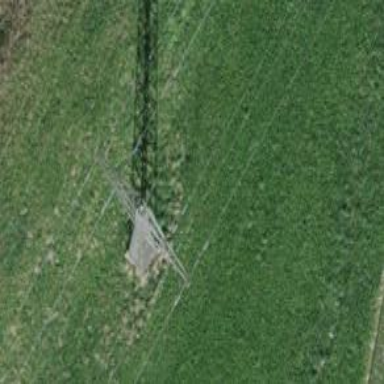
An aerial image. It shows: Power line is depicted.